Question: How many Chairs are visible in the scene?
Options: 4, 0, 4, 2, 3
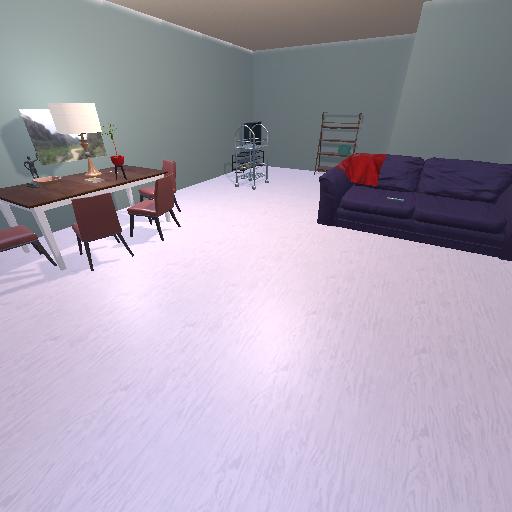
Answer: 4